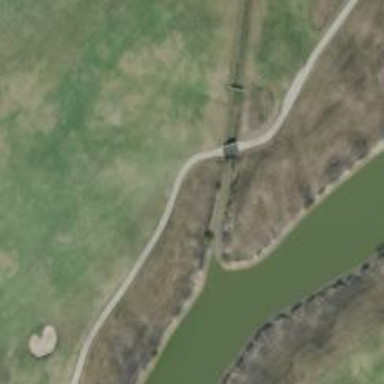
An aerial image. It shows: Path bridge crossing golf cartpath.